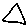
Label: triangle